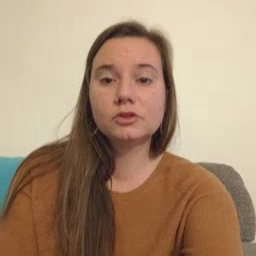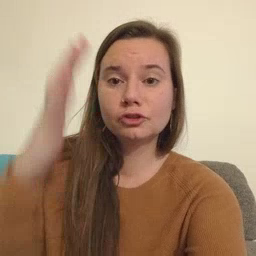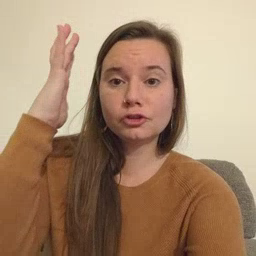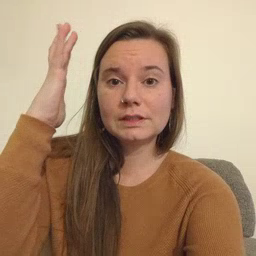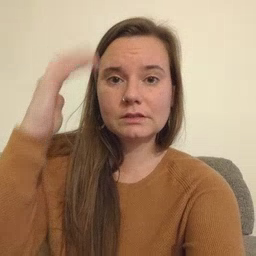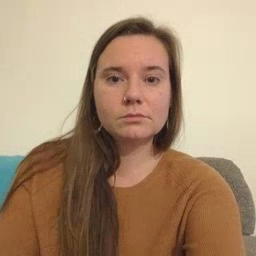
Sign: tree